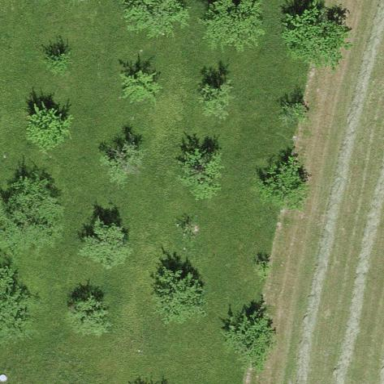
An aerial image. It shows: Orchard.